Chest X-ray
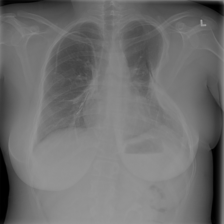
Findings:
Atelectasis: negative
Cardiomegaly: negative
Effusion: negative
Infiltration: negative
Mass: negative
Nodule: negative
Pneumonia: negative
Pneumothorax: negative
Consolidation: negative
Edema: negative
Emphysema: negative
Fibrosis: negative
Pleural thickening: negative
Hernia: negative